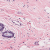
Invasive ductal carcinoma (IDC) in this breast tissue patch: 0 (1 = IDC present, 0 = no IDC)